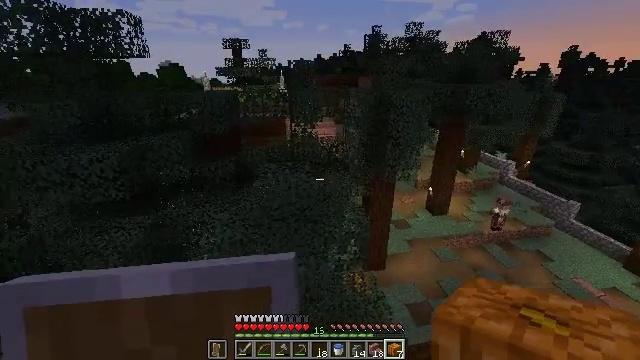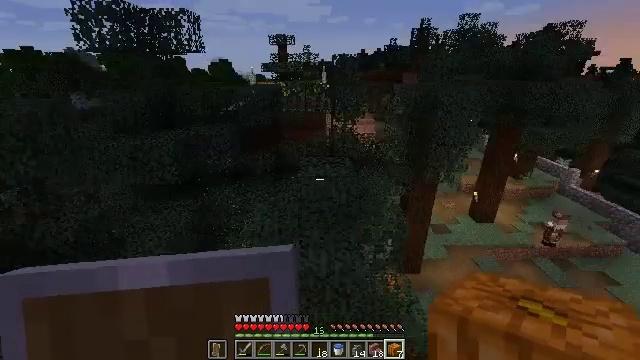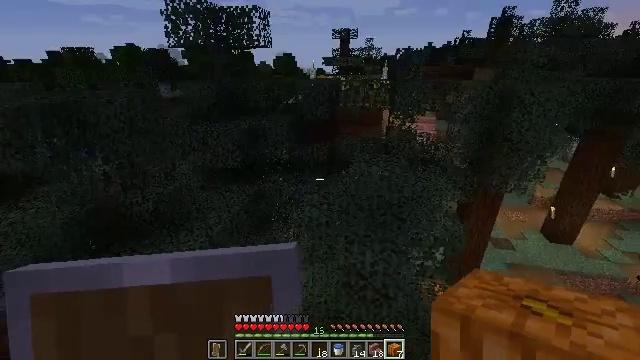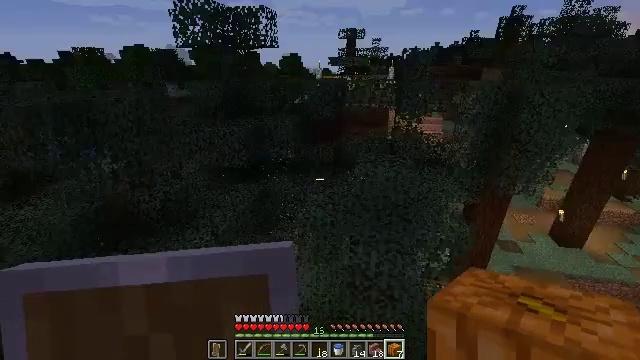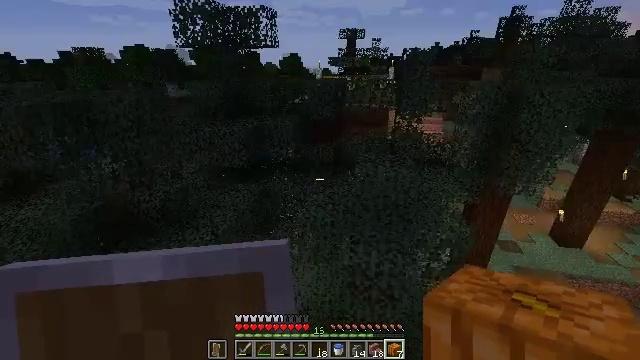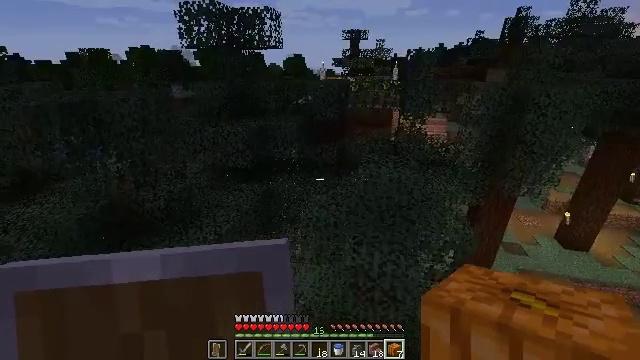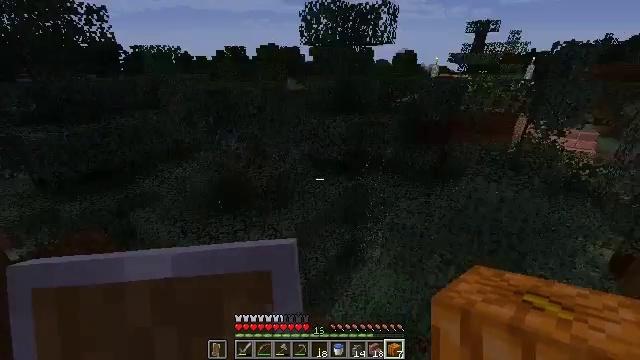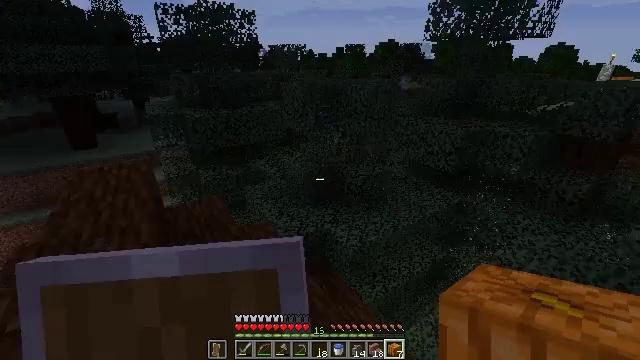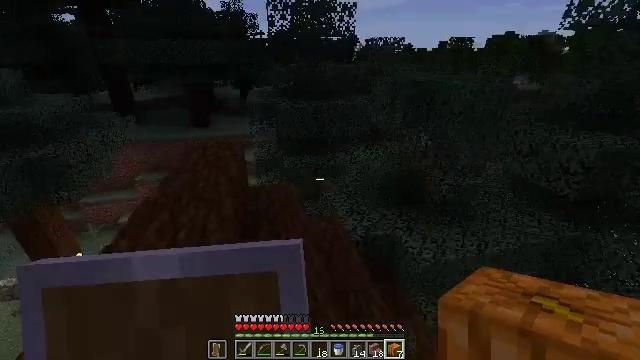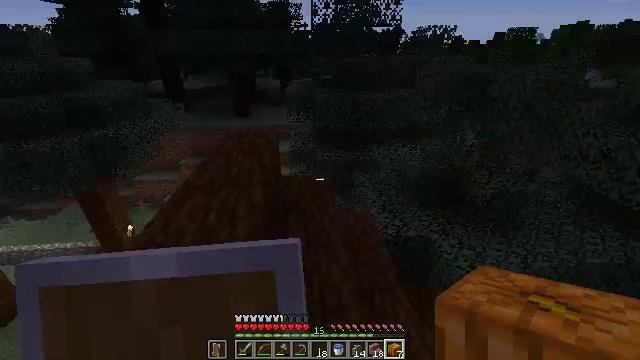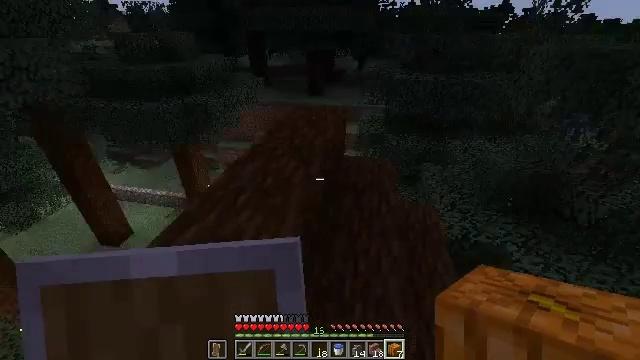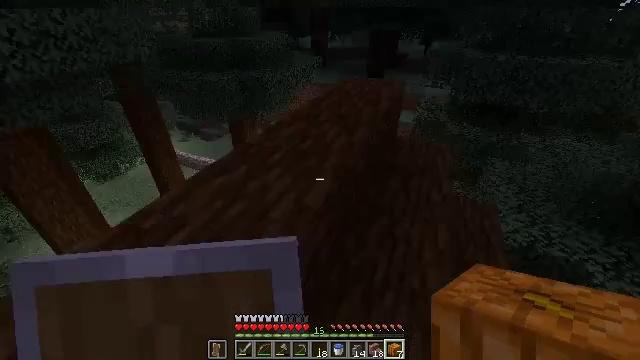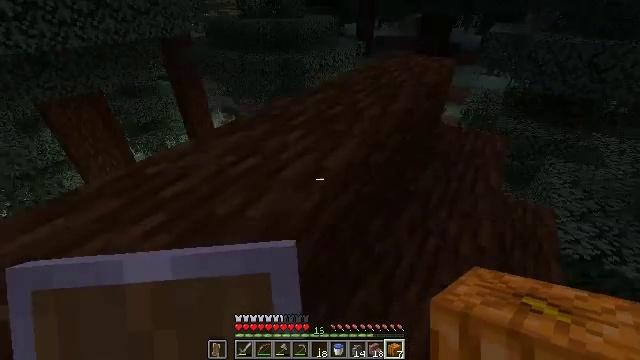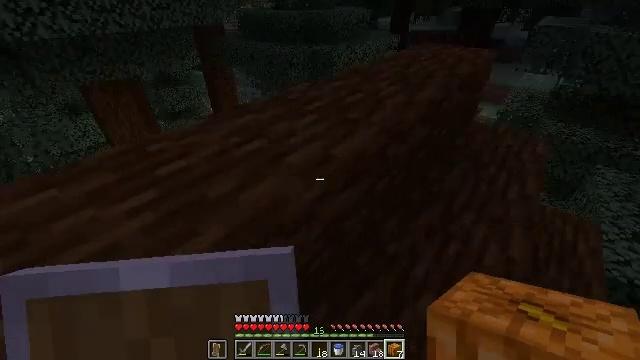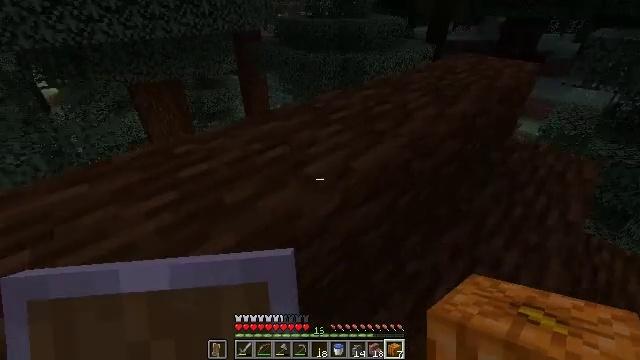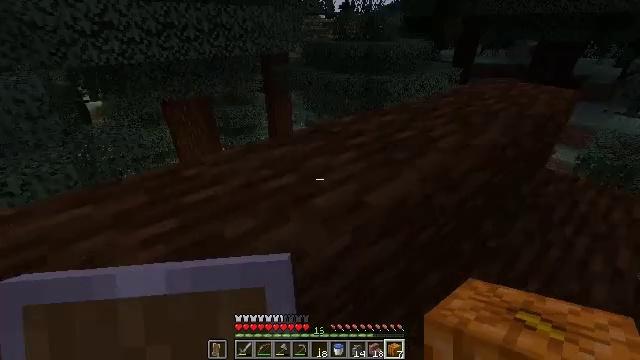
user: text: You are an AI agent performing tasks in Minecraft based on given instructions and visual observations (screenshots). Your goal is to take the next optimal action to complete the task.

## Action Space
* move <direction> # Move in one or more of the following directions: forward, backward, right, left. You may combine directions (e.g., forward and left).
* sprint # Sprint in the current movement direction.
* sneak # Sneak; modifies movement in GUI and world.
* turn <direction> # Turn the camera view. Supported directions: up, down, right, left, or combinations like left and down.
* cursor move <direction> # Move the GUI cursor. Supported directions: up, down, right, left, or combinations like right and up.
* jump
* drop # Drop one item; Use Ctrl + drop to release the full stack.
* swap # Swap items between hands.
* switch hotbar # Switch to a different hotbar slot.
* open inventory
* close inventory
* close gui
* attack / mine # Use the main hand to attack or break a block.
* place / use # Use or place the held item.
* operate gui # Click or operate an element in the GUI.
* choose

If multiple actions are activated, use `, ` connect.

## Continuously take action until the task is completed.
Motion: motion action
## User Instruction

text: Mine the pumpkin from the ground.
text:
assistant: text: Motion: turn left
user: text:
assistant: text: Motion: turn left and down
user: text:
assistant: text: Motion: turn left
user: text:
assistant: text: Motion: no_op
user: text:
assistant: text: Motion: no_op
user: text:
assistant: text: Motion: move forward, turn left
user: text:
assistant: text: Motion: move forward, turn left
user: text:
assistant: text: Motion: move forward, turn left
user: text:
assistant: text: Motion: move forward, turn left and down
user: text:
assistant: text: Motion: move forward, turn left and down
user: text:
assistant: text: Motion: turn left and down
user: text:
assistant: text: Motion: turn left and down
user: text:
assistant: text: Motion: turn left
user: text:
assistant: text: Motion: move forward, turn left and up
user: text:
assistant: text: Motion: move forward, turn left and up
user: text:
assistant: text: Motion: move forward, turn left and up
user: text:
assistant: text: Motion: move forward
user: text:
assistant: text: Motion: move forward
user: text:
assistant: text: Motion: move forward, turn right and down
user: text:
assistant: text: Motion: move forward, turn right, jump
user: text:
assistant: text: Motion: move forward, turn right, jump
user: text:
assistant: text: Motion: move forward
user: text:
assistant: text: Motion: move forward
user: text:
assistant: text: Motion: move forward
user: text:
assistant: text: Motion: move forward
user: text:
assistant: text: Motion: move forward
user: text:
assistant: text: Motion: move forward
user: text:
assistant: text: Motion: move forward
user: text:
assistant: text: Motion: move forward, turn right and up
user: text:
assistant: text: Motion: move forward, turn right and up